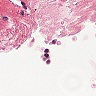
Metastatic tissue present: no